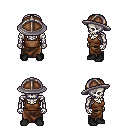
a pixel art fantasy rpg character, male body template, skeleton, brown pirate shirt, robe skirt, green short mohawk hairstyle, chain helm, black shoes, four views (front, back, left, right), 2x2 character sprite sheet, small pixel art, hard edges, no anti-aliasing